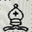
Piece: wB